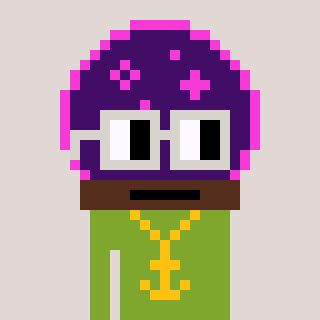
a pixel art character with square light gray glasses, a crystalball-shaped head and a slimegreen-colored body on a warm background